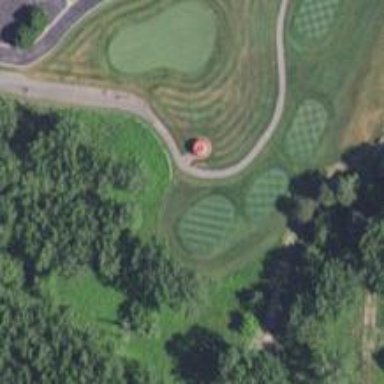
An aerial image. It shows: Serene golf path.